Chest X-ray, PA view. Patient: 37 years old, sex F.
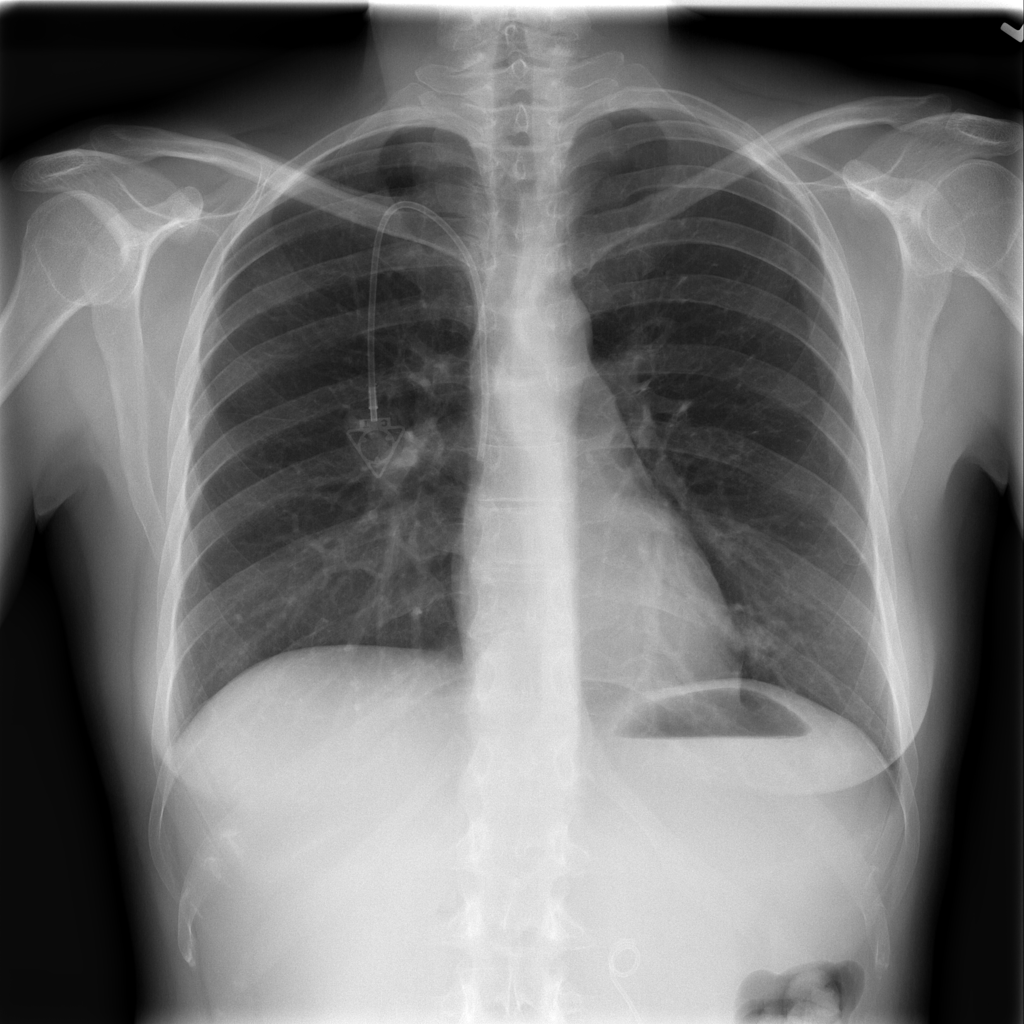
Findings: No Finding